Chest X-ray. View position: AP
Patient age: 80
Patient sex: M
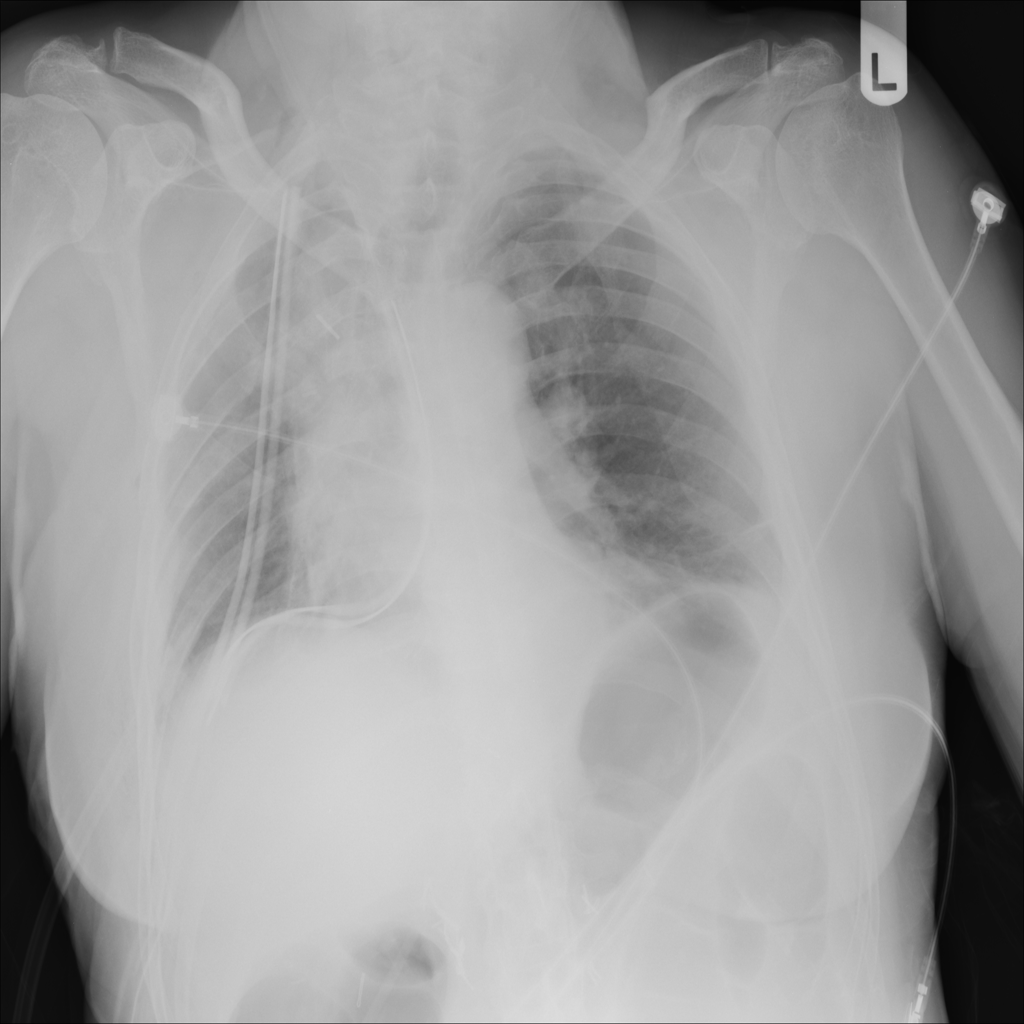
Finding: Pneumothorax